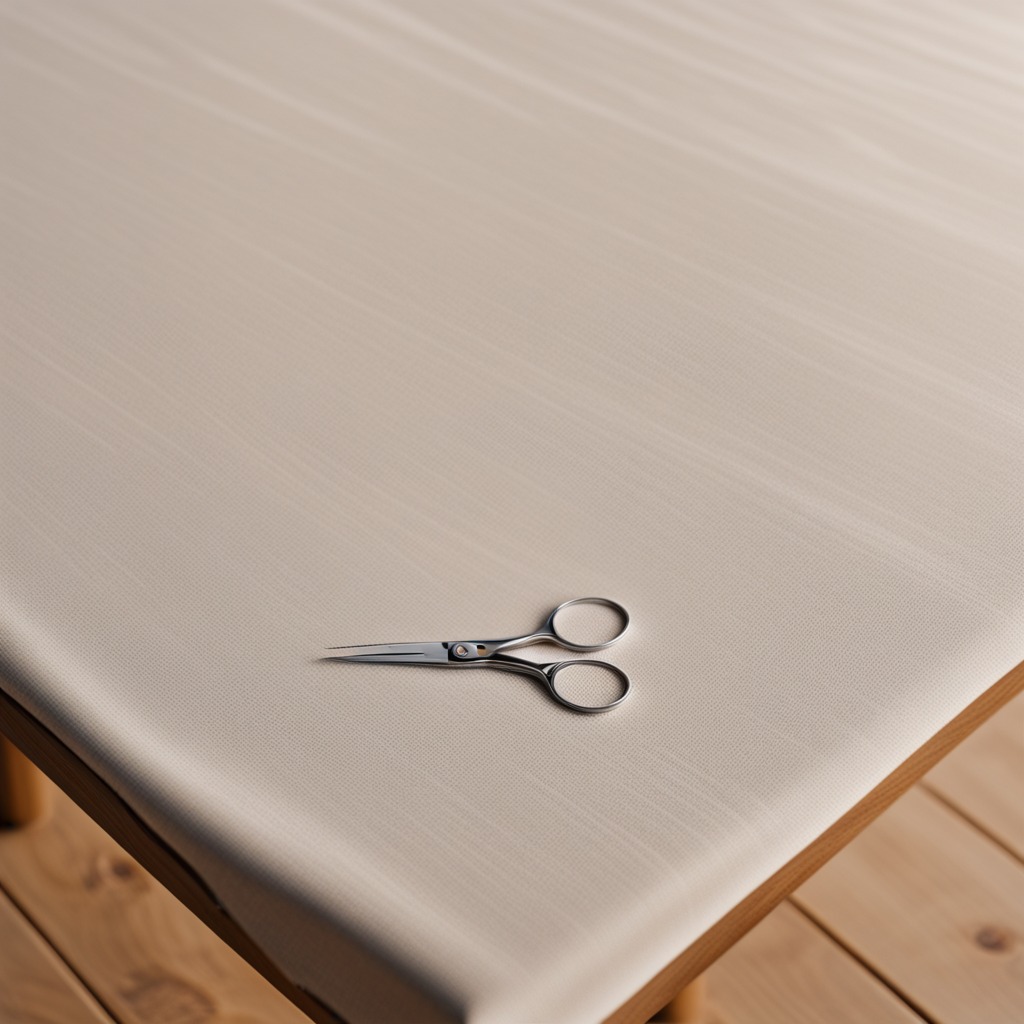
A scissor lies on a wooden table in an outdoor workshop during daytime bright natural light soft shadows worn but beneath the cloth.